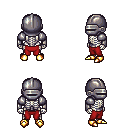
a pixel art fantasy rpg character, male body template, skeleton, steel arm armor, red pants, raven short mohawk hairstyle, metal helm, gold boots, four views (front, back, left, right), 2x2 character sprite sheet, small pixel art, hard edges, no anti-aliasing